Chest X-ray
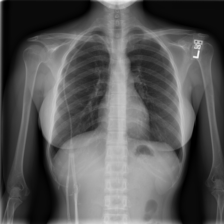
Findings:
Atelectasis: negative
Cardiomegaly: negative
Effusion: negative
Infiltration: negative
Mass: negative
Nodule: negative
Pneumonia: negative
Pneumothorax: negative
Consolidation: negative
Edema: negative
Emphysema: negative
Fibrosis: negative
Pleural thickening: negative
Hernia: negative